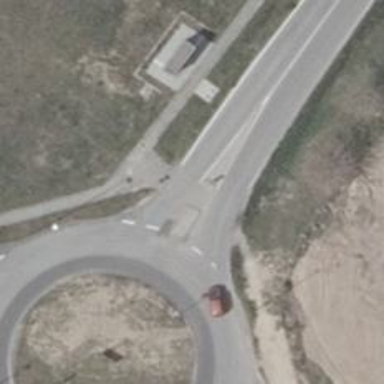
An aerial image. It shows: Secondary road with asphalt surface.